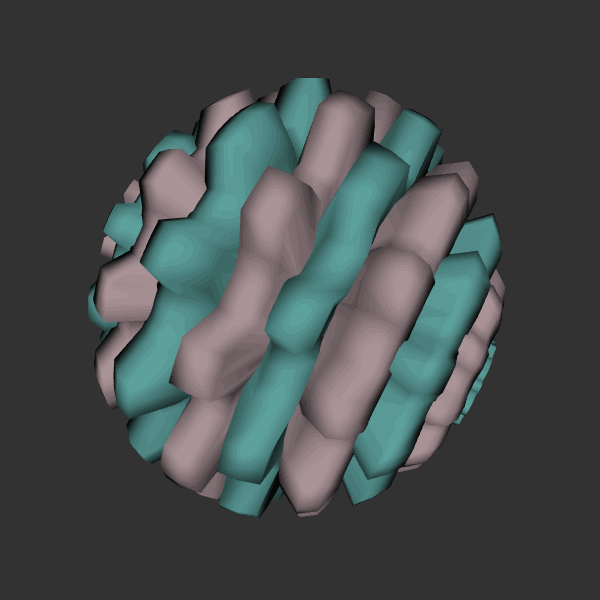
Background: dark